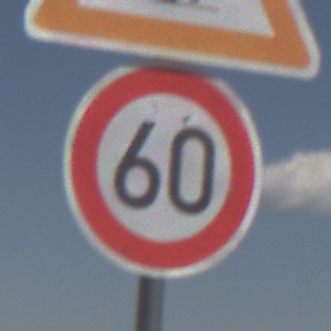
Verkehrszeichen: Geschwindigkeit60
Zusatzzeichen oben: UnzureichendesLichtraumprofil
Umgebung: Outdoor, Nature
Tageszeit: Midday
Wetter: Clear
Licht: Natural
Jahreszeit: NotSpecified
Kontrast: HighContrast